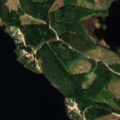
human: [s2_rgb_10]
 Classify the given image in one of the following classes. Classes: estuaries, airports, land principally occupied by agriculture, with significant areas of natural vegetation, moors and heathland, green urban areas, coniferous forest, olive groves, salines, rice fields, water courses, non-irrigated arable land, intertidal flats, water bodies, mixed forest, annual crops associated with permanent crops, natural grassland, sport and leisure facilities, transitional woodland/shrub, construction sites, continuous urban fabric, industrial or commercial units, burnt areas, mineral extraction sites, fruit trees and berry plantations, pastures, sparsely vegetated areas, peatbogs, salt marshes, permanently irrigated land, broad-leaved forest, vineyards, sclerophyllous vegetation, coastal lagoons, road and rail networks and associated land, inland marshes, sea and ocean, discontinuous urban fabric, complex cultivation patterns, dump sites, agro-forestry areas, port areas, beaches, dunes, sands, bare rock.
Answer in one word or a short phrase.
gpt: broad-leaved forest, coniferous forest, mixed forest, transitional woodland/shrub, water bodies